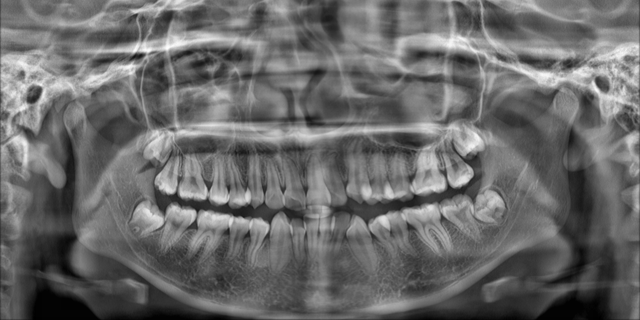
adult